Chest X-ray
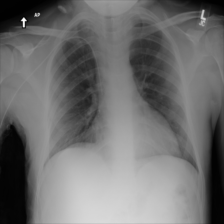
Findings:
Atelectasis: negative
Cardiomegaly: negative
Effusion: negative
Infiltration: negative
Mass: negative
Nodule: negative
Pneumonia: negative
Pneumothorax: negative
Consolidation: negative
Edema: negative
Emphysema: negative
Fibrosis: negative
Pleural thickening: negative
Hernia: negative